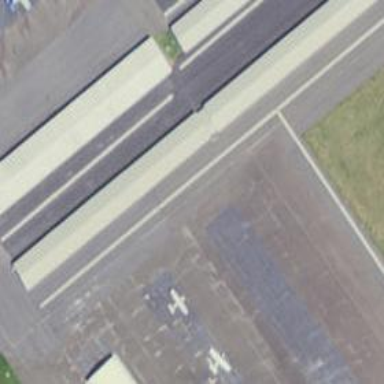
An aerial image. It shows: Image of taxiway at airport.